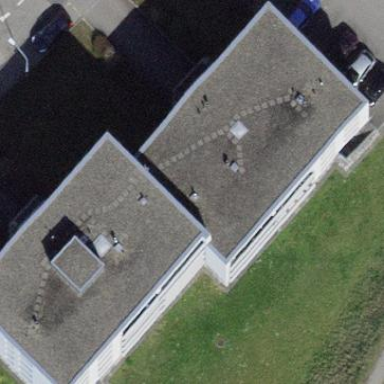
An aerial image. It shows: Flat-roofed building.